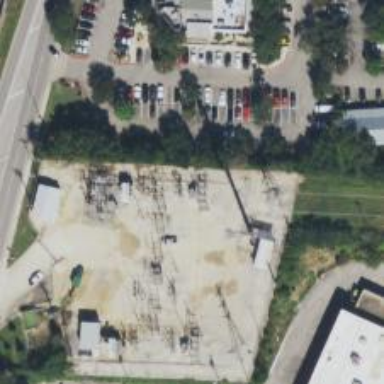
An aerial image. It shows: Switch used for power control.